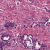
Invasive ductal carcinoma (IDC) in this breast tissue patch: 0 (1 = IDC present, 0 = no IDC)